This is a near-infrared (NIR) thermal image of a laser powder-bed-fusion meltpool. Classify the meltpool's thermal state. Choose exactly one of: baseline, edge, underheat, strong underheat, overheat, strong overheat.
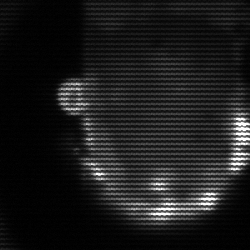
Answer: baseline